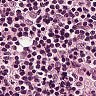
Metastatic tissue present: no